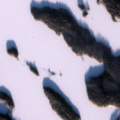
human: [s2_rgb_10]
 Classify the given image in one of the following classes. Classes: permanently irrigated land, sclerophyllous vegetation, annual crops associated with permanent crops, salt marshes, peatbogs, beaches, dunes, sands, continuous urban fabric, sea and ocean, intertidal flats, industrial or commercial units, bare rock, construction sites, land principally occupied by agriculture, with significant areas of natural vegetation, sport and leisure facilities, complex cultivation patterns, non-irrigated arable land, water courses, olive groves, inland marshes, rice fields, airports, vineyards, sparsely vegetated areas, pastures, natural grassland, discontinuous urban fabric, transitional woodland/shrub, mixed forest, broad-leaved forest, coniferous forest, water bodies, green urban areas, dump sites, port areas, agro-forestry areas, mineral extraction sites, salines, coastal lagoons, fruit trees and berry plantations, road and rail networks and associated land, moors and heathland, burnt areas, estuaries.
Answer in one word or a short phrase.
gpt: coniferous forest, mixed forest, water bodies